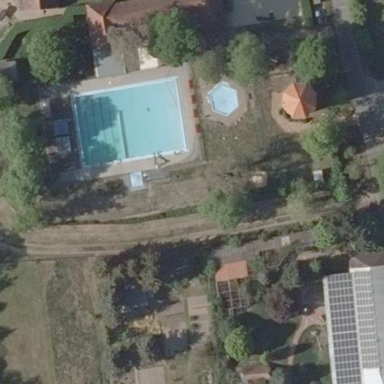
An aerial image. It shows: Sports center with swimming pool surrounded by hedge.